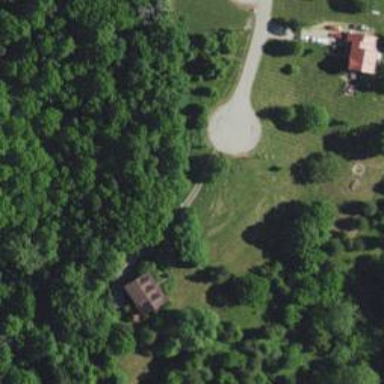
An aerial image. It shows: Driveway leading to service road.